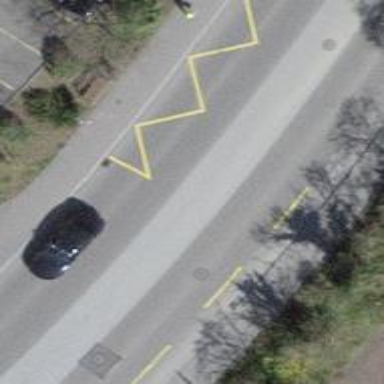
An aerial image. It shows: Primary highway with designated cycle lane.